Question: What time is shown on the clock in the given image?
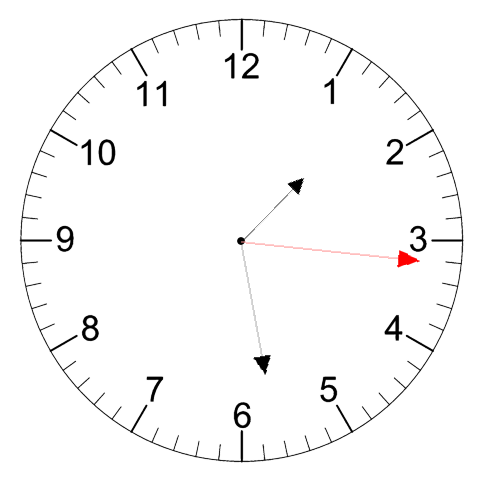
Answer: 01:28:16